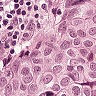
Metastatic tissue present: yes